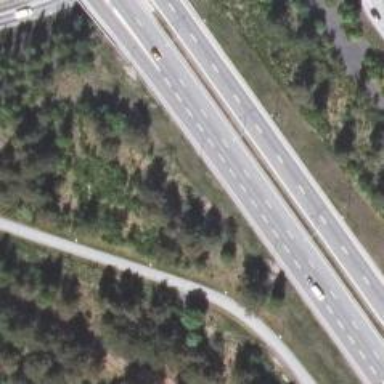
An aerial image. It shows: Trunk link highway.